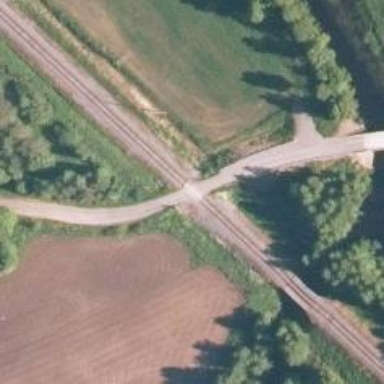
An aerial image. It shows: Level crossing with saltire markings.